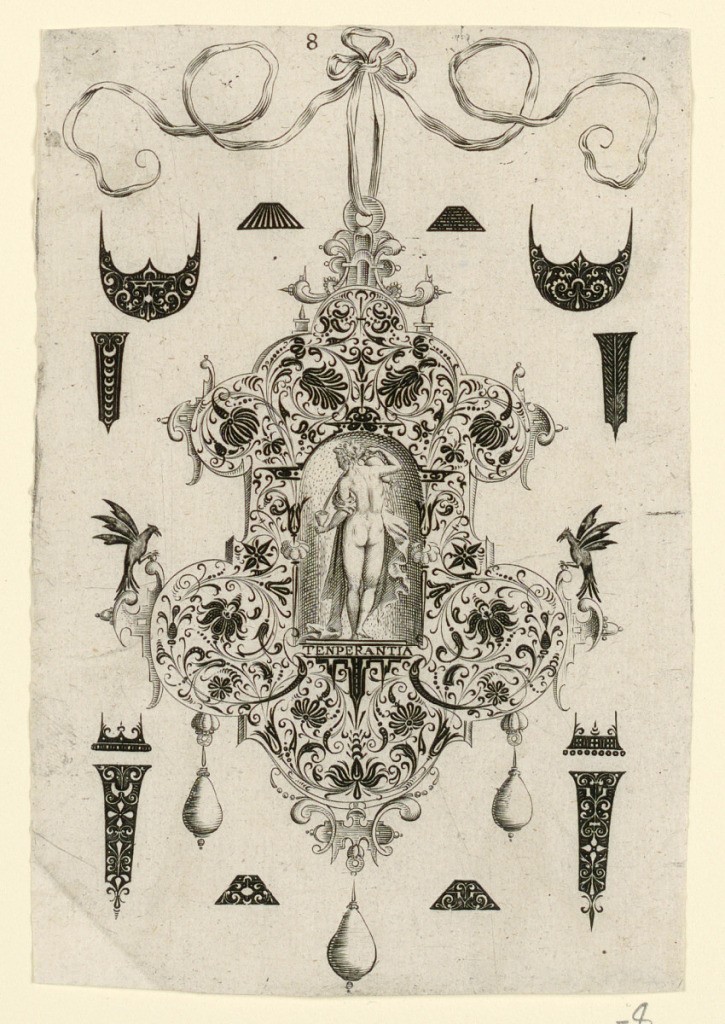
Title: Plate 8, from a series of eight pendant designs with the cardinal virtues
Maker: Johann Theodor de Bry, German, 1561 - 1623
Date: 1616–1623
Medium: Engraving on paper
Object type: Print
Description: Pendant design with floral motifs and hanging pear-shaped pearls.  Central Image: Temperance, a nude women pouring water from a pitcher.  Inscribed below image: "TENPERANTIA".  Surrounding the pendant are blackwork ornament designs for enamelists, mostly showing possibilities for the top and sides of rings.  (Matted with 6161.1-5/7.2000)